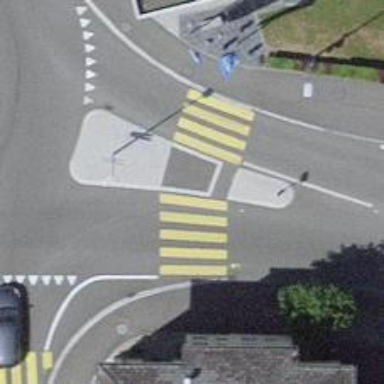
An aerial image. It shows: Kerb barrier.